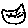
Label: cat